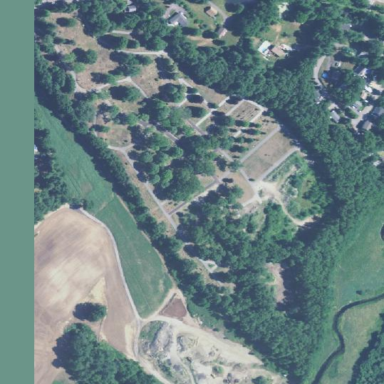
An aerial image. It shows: Cemetery that holds historical significance.